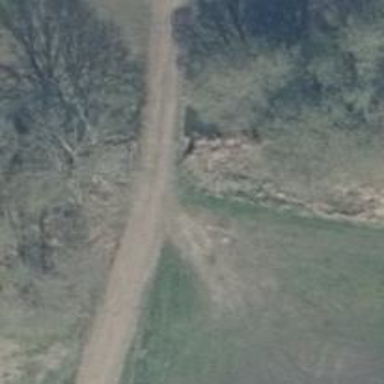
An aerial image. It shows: Sandy track on bridge with grade 3 tracktype.